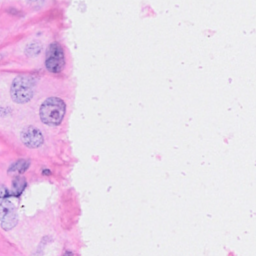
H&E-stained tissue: Breast